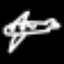
Label: airplane